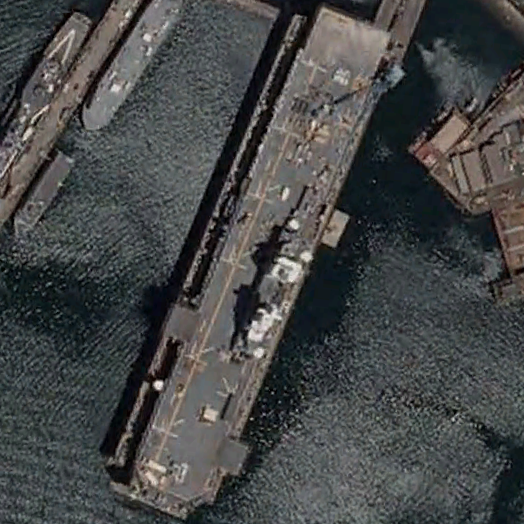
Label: assault